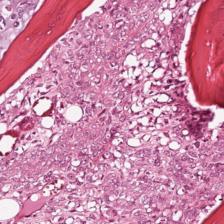
Label: Viable